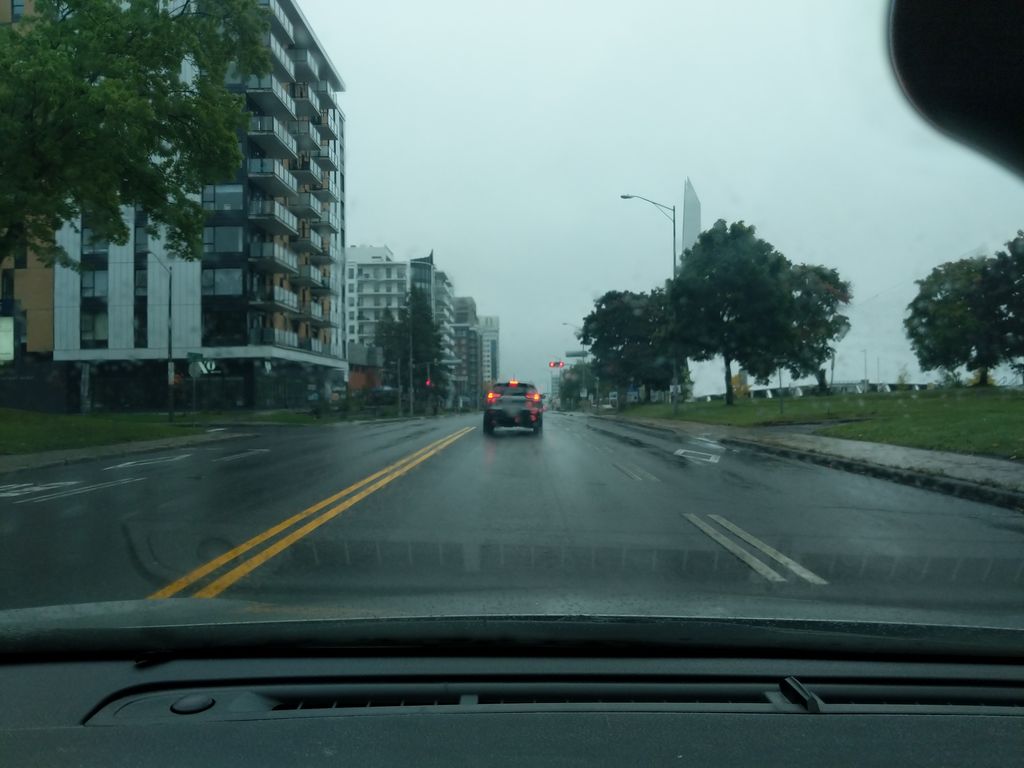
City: quebec_city